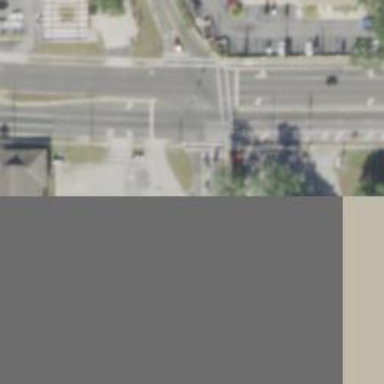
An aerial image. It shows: Marked crossing on footway.